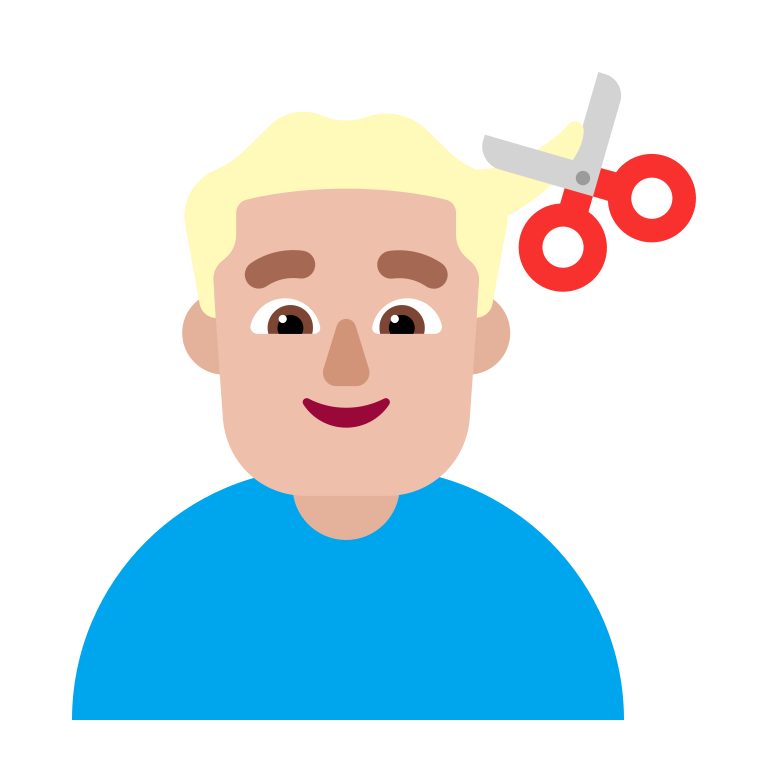
man getting haircut flat  light